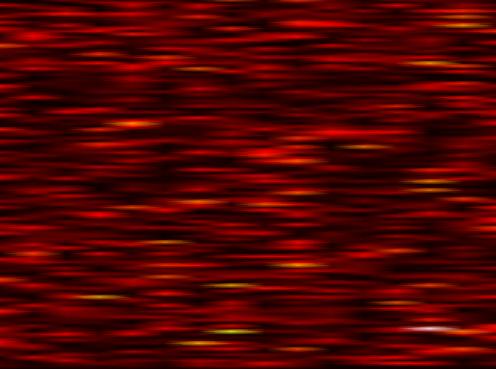
Label: FBMC